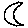
Label: moon